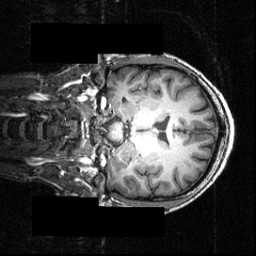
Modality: T1w
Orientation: coronal
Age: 26
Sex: male
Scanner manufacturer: siemens
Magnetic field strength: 3.951 T
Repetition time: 1.5 s
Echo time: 0.00335 s